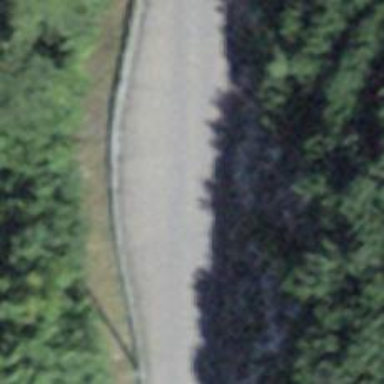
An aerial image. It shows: Passing place on the road.